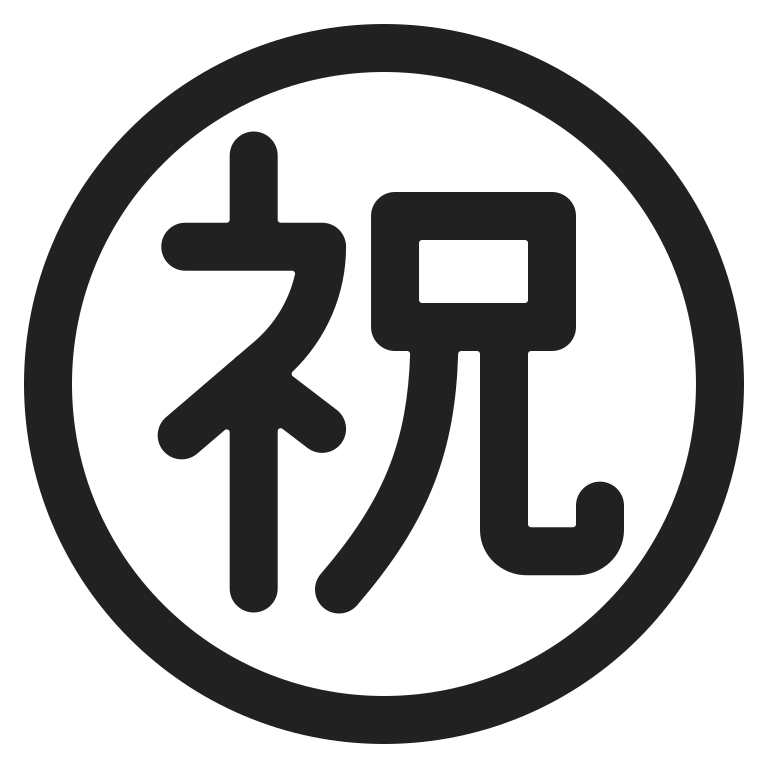
japanese congratulations button high contrast